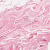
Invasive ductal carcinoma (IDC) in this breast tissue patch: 0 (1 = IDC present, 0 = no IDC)